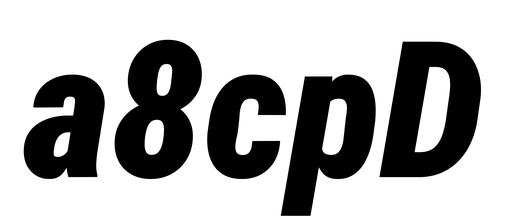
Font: Roboto-Italic_Condensed_Black_Italic